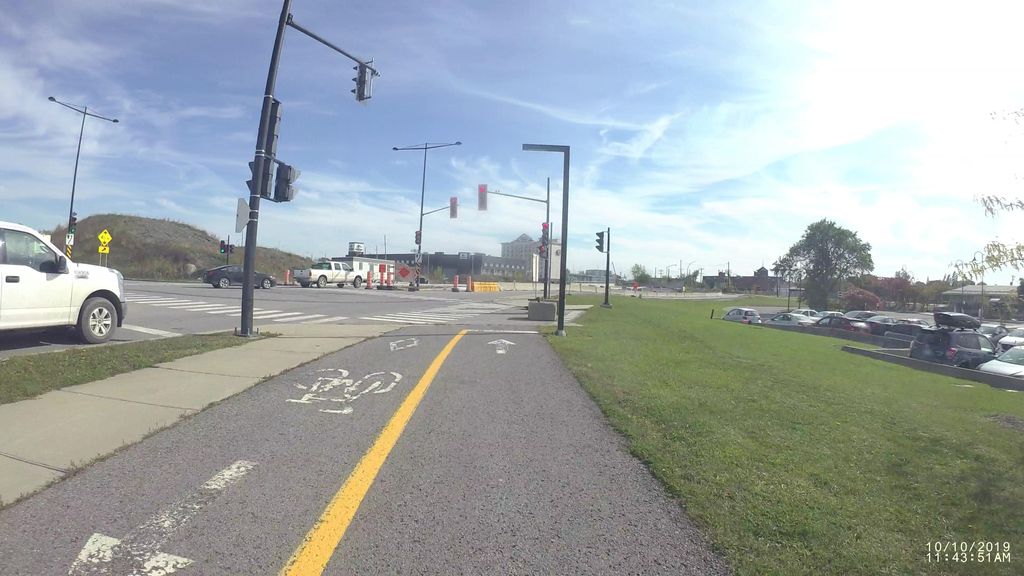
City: montreal